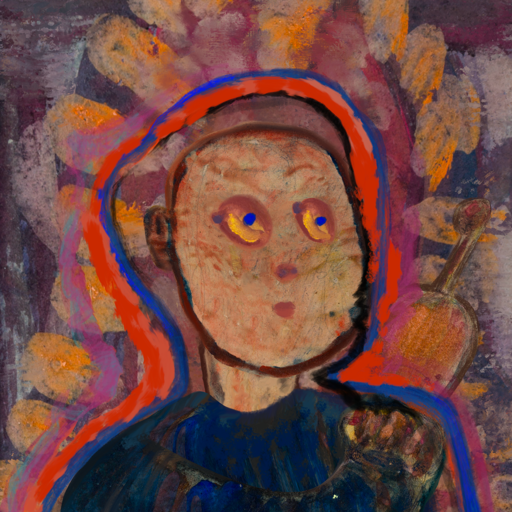
Background: Doll, Head And Neck Side: Orphan, Face Side: Mother_And_Son_Son, Bust: Pipe, Hair Side: Experience, Head Accessory: Blank, Second Necklace: Blank, Necklace: Blank, Baby: Blank